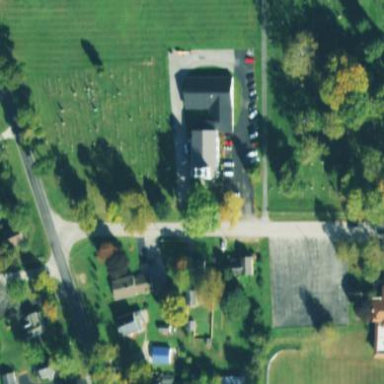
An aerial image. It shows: Cemetery.